Interaction volume radius: 10 \u00c5
Interaction volume height: 15 \u00c5
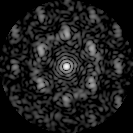
Disorder parameter: 0.595